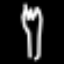
Label: fork